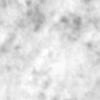
Label: no_change